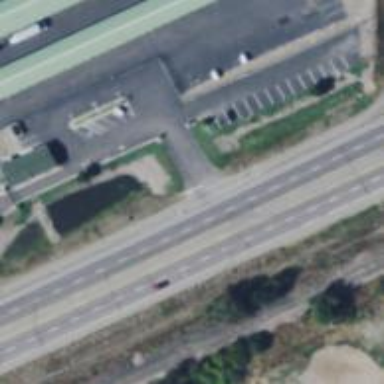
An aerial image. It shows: Trunk highway.